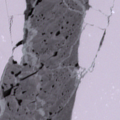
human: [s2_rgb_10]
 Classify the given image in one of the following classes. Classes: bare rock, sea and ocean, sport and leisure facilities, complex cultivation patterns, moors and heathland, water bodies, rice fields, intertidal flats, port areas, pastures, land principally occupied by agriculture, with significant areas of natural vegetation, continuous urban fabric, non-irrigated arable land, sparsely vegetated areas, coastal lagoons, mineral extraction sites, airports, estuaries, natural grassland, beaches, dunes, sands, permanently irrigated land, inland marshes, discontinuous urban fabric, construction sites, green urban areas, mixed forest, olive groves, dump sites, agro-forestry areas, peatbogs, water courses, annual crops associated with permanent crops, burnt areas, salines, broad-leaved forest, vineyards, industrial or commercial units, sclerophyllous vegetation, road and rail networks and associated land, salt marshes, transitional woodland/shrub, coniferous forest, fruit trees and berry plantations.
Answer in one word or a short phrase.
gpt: sea and ocean